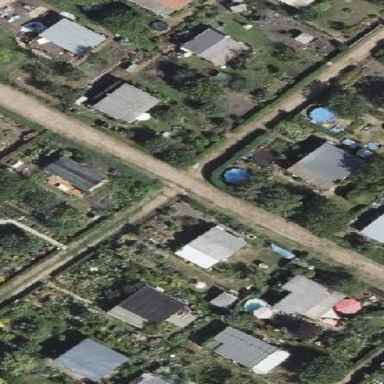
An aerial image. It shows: Plot within allotments.